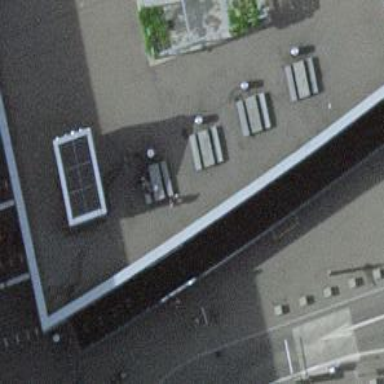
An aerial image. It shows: Surveillance system is in place.